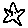
Label: star